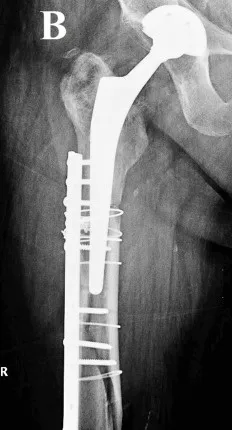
Vancouver B3, Case one. The detachment of the fracture greatly intensifies its instability, presenting a challenging surgical predicament; (B, C) The fracture was anatomically reduced and stabilized using open reduction and internal fixation (ORIF) technique, which involved the application of a self-locking plate supplemented with cables. The selection of this approach was likely made with the intention of optimizing the likelihood of achieving fracture union, while simultaneously minimizing the potential for exacerbating the already delicate nature of the fracture.
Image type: radiology (x_ray)